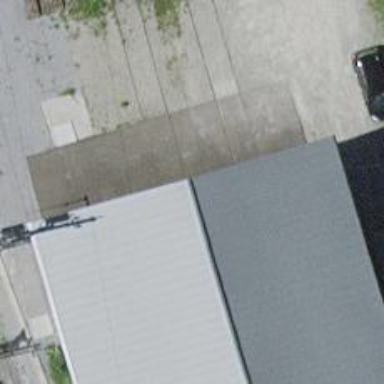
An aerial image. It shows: Service yard with one electrified track featuring contact line.